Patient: sex M, age 55
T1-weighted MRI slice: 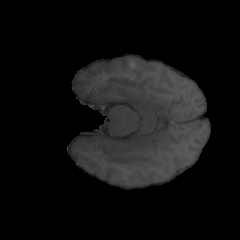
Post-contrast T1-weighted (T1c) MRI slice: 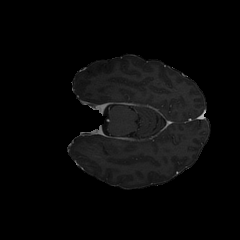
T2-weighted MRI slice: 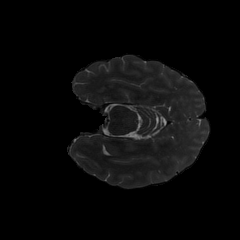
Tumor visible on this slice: no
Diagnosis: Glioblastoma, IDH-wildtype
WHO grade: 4